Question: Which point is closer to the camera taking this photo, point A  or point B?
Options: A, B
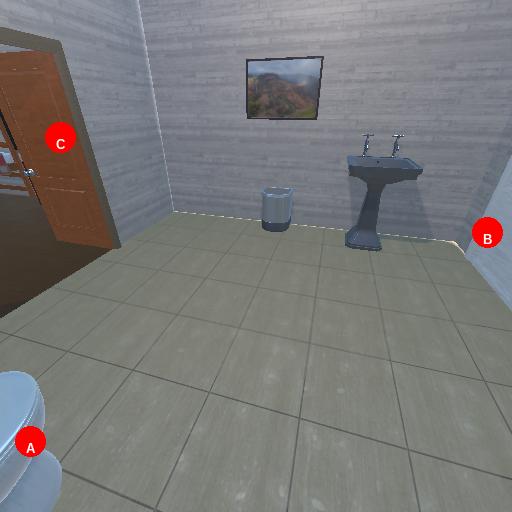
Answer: A